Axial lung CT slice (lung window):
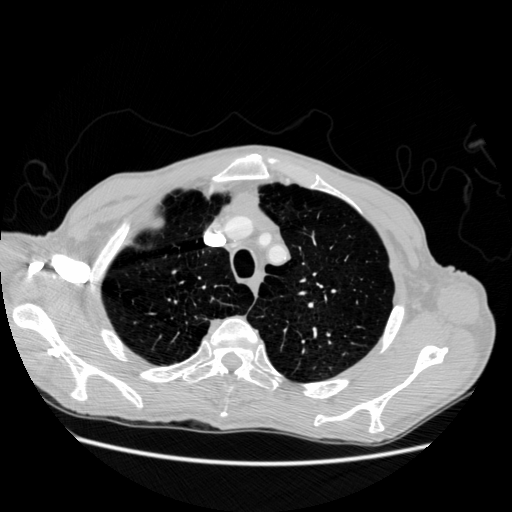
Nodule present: no